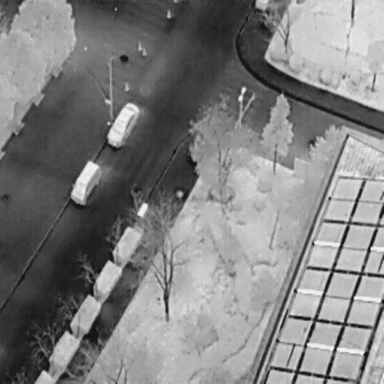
There are two Cars in the infrared image.